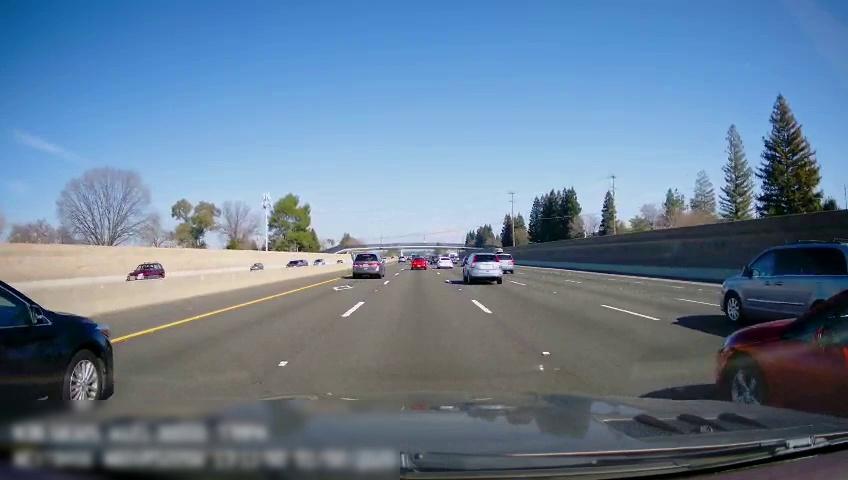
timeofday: Day
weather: Sunny
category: Vehicles | SUV
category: Vehicles | Car
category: Vehicles | Car
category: Vehicles | Car
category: Vehicles | Car
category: Drivable Space
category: Vehicles | Van
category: Vehicles | Car
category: Vehicles | Van
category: Vehicles | SUV
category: Vehicles | SUV
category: Vehicles | Car
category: Vehicles | SUV
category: Vehicles | Car
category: Vehicles | Car
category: Lanes | Alternate Lane
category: Lanes | Alternate Lane
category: Lanes | Alternate Lane
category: Lanes | Alternate Lane
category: Lanes | Current Lane
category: Lanes | Current Lane
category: Lanes | Alternate Lane